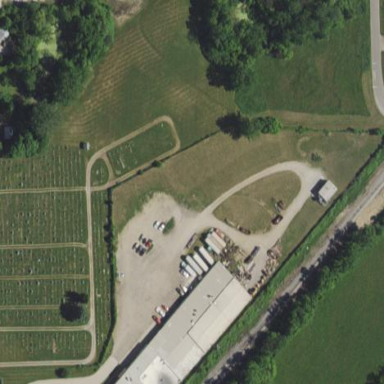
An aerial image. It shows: Cemetery.